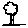
Label: tree